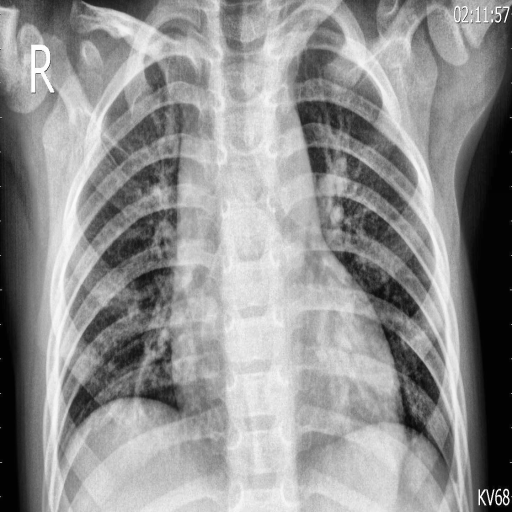
Finding: PNEUMONIA